Question: How do I set font-family: Arial; in Tailwind?
I'm using React and Tailwind on my project.
I'm using other Google font as * (applies all) and I want to use Arial in certain parts.
It's not working.
Also do I delete the default font-family in body tag (index.css) ?
Any help is appreciated.
Desired Font

How I did to customize the font in Tailwind.
tailwind.config
'''
extend: {
fontFamily: {
"font-Arial": ["Arial"],
},
'''
index.jsx
'''
<p className="font-Arial">Lorem Lorem Lorem</p>
'''
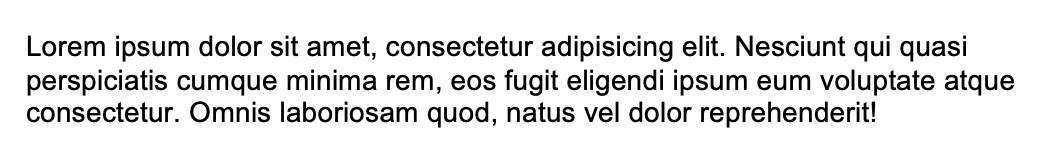
Answer: Try changing the string name like this:
'''
fontFamily: {
arial: ["Arial"],
}
'''
And then you can call it using the className '"font-arial"'
Also, if still not working, you need to place your fontFamily outside of the "extend" property in talwind.config file, so it can load by default.